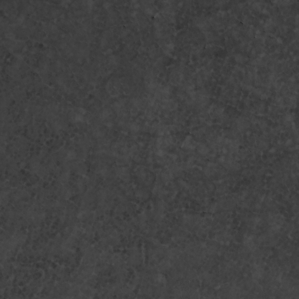
Label: non_frost